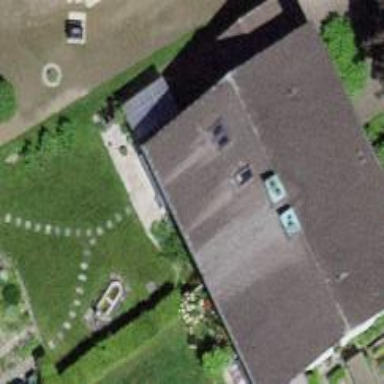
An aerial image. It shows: Terrace-style building with gabled roof.